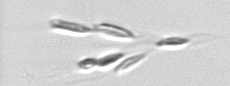
Label: Dinobryon